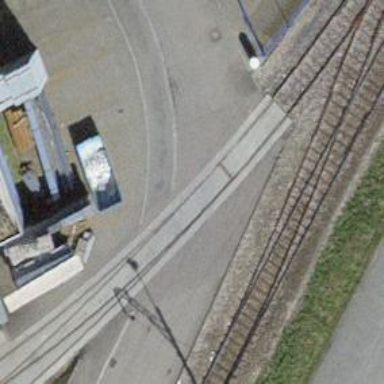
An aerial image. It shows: Railway switch.